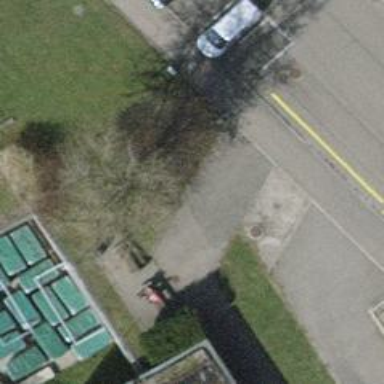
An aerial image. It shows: Bench.